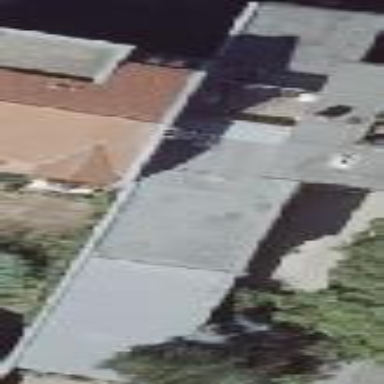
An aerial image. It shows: Group of garages.